Question:
I have to make an sql query that shows all the info of the clients that have made a reservation every single month in the last year, I thought about using a Group by Month and then count the number of groups.
Like this: (I didn't know how to count the number of groups)
'''
Select *
From Cliente
inner join Persona
on Cliente.CEDULA = Persona.CEDULA
inner join Reserva
on Cliente.cedula = Reserva.CEDULA
Group BY DATEPART(MONTH, Reserva.FECHAINICIO);
'''
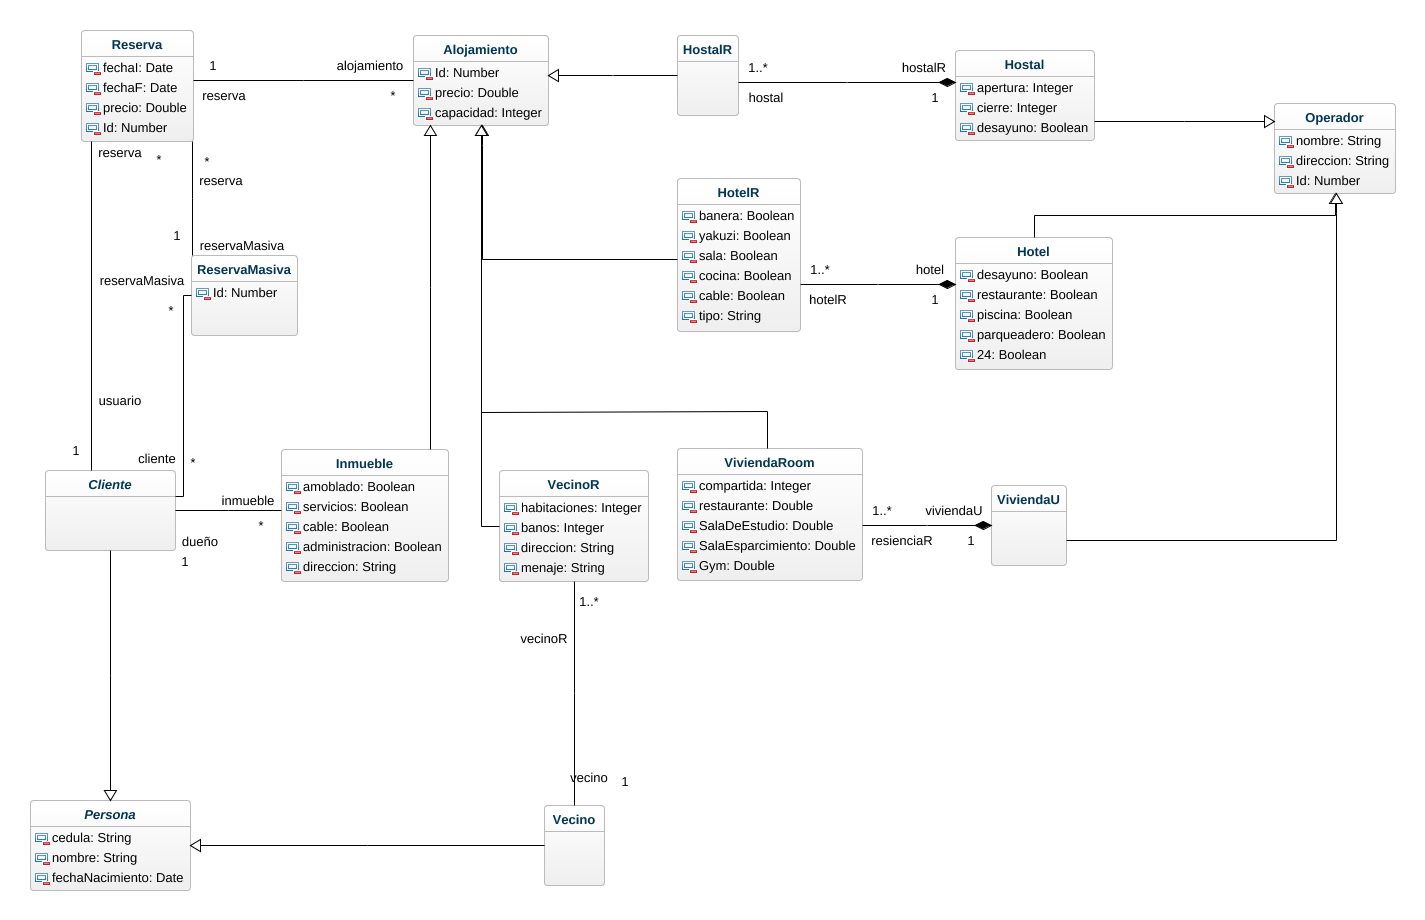
Answer: Assuming that 'cedula' identifies the client, you do not need all the joins. Then the key is the date arithmetic part and aggregation:
'''
select r.cedula
from Reserva r
where r.fechainicio >= trunc(sysdate, 'YYYY') - interval '1' year and
f.fechainicio < trunc(sysdate, 'YYYY')
group by r.cedula
having count(distinct trunc(r.fechainicio, 'MM')) = 12;
'''